Question: I need to know if it is possible to have one search box and a map in the page. Then, I would like to add search term in the search box (Like "Restaurant") and then highlight the drag-gable rectangular area in the map and click search button. The map then searches the restaurants in that particular area only.

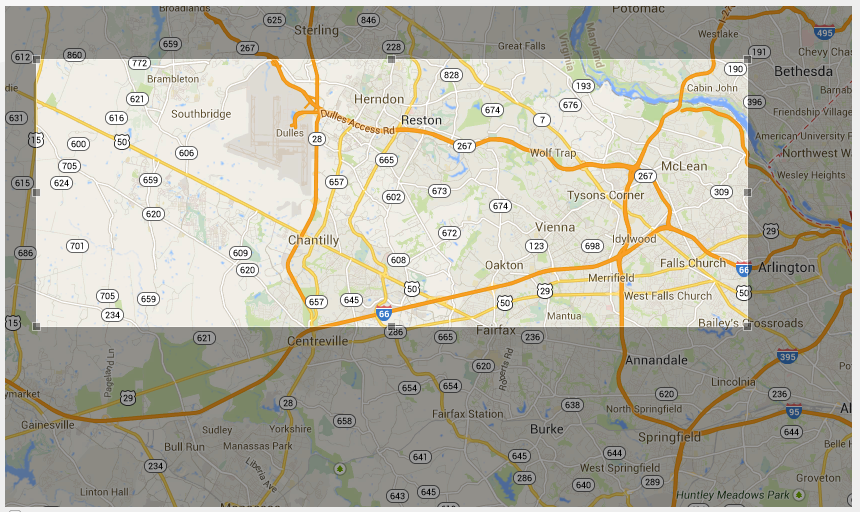
Answer: Yes, this can be done with Bing Maps. To do the bounding box search for restaurants use the Bing Spatial Data Services with the NAVTEQ EU (Europe) or NA (north America) data source. Using the Query API you can then pass in a bounding box to search within and an entity type ID to filter on (i.e. 5800 for restaurant). Here are some useful links on how to do this.
<URL>
<URL>